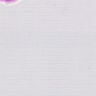
Metastatic tissue present: no